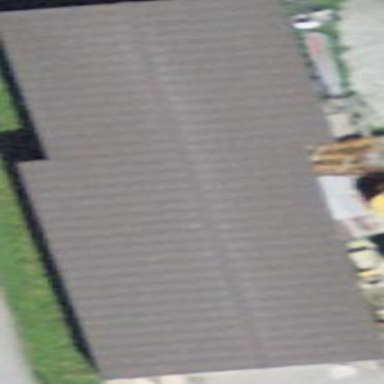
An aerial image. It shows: Industrial building.